Question: C++ class constructor can be inlined or not be inlined. However, I found a strange situation where only inline class constructor can avoid Visual Studio memory crash. The example is as follows:
dll.h
'''
class _declspec(dllexport) Image
{
public:
Image();
virtual ~Image();
};
class _declspec(dllexport) Testimage:public Image
{
public:
Testimage();
virtual ~Testimage();
};
typedef std::auto_ptr<Testimage> TestimagePtr;
'''
dll.cpp
'''
#include "dll.h"
#include <assert.h>
Image::~Image()
{
std::cout<<"Image is being deleted."<<std::endl;
}
Image::Image()
{
}
Testimage::Testimage()
{
}
Testimage::~Testimage()
{
std::cout<<"Geoimage is being deleted."<<std::endl;
}
'''
The dll library is compiled as a dynamic library, and it is statically linked to the C++ runtime library ('Multi-threaded Debug (/MTd)'). The executable program that runs the library is as follows:
'''
int main()
{
TestimagePtr my_img(new Testimage());
return 0;
}
'''
The executable program will invoke the dll library and it also statically links the runtime library. The problem I have is that when running the executable program the following error message appears:

However, when the class constructor in dll is inlined as the following codes show:
'''
class _declspec(dllexport) Image
{
public:
Image();
virtual ~Image();
};
class _declspec(dllexport) Testimage:public Image
{
public:
Testimage()
{
}
virtual ~Testimage();
};
'''
The crash will disappear. Could someone explain the reason behind? Thanks! By the way, I am using VC2010.
The following situation also trigger the same crash
.
Situation 1
'''
int main()
{
//TestimagePtr my_img(new Testimage());
Testimage *p_img;
p_img = new Testimage();
delete p_img;
return 0;
}
'''
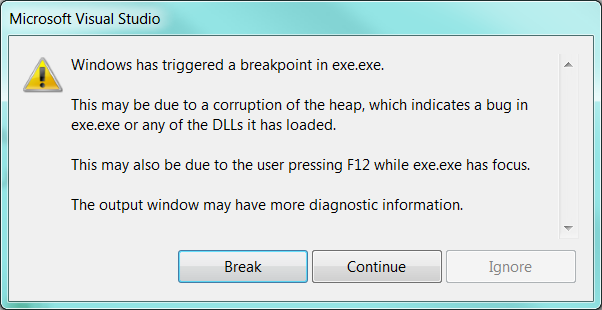
Answer: > it is statically linked to the C++ runtime library (Multi-threaded Debug (/MTd)
This is a very problematic scenario in versions of Visual Studio prior to VS2012. The issue is that you have more than one version of the CRT loaded in your process. One used by your EXE, another used by the DLL. This can cause many subtle problems, and not so subtle problems like this crash.
The CRT has global state, stuff like errno and strtok() cannot work properly when that global state is updated by one copy of the CRT and read back by another copy. Relevant to your crash, a hidden global state variable is the heap that the CRT uses to allocate memory from. Functions like malloc() and ::operator new use that heap.
This goes wrong when objects are allocated by one copy of the CRT and released by another. The pointer that's passed to free() or ::operator delete belongs to the wrong heap. What happens next depends on your operating system. A silent memory leak in XP. In Vista and up, you program runs with the debug version of the memory manager enabled. Which triggers a breakpoint when you have a debugger attached to your process to tell you that there's a problem with the pointer. The dialog in your screenshot is the result. It isn't otherwise very clear to me how inlining the constructor could make a difference, the fundamental issue however is that your code invokes undefined behavior. Which has a knack for producing random outcomes.
There are two approaches available to solve this problem. The first one is the simple one, just build both your EXE and your DLL project with the /MD compile option instead. This selects the DLL version of the CRT. It is now by both modules and you'll only have a single copy of the CRT in your process. So there is no longer a problem with having one module allocating and another module releasing memory, the same heap is used.
This will work fine to solve your problem but can still become an issue later. A DLL tends to live a life of its own and may some day be used by EXE that was built with a different version of the CRT. The CRT will now again not be shared since they'll use different versions of the DLL, invoking the exact same failure mode you are seeing today.
The only way to guarantee that this cannot happen is to design your DLL interface carefully. And ensure that there will be a case where the DLL allocates memory that the client code needs to release. That requires giving up on a lot of C++ goodies. You for example can never write a function that returns a C++ object, like std::string. And you can never allow an exception to cross the module boundary. You are basically down to a C-style interface. Note how COM addresses this problem by using interface-based programming techniques and a class factory plus reference counting to solve the memory management problem.
VS2012 has a counter-measure against this problem, it has a CRT version that allocates from the default process heap. Which solves this particular problem, not otherwise a workaround for the global state issue for other runtime functions. And adds some new problems, a DLL compiled with /MT that gets unloaded that doesn't release all of its allocations now causes an unpluggable leak for example.
This is an ugly problem in C++, the language fundamentally misses an ABI specification that addresses problems like this. The notion of modules is entirely missing from the language specification. Being worked on today but not yet completed. Not simple to do, it is solved in other languages like Java and the .NET languages by specifying a virtual machine, providing a runtime environment where memory management is centralized. Not the kind of runtime environment that excites C++ programmers.